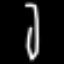
Label: pencil